Question: When I try to import kivy,it says: No module named 'kivy'

On IDE it works. I will add a screenshot so that you could have a better look and maybe help me solve that problem.
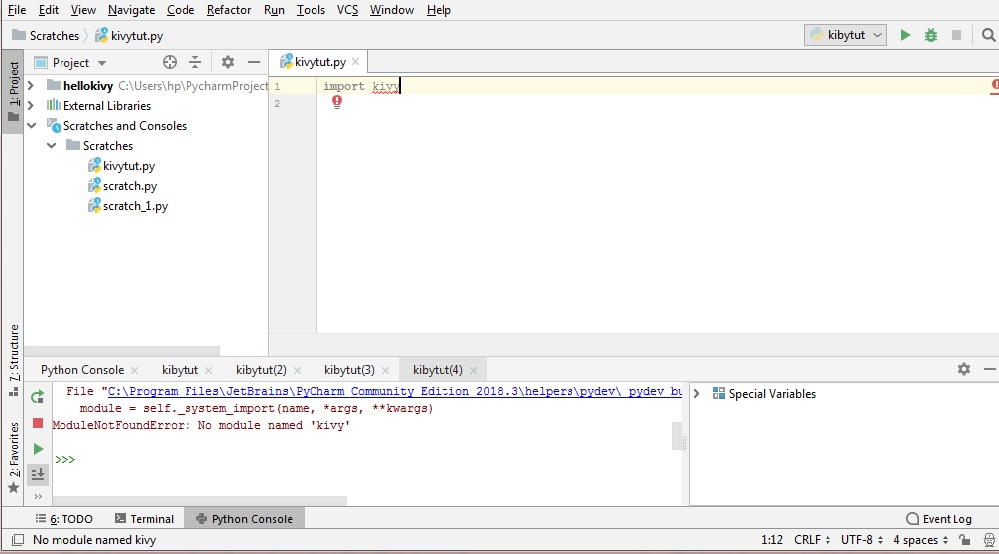
Answer: It sounds like you are using a virtual environment in PyCharm and using the global environment or a different virtual environment in IDLE. You need to install kivy in the virtual environment you are using for it to work. There are several ways to do this. One is to position the worker in the import statement then press Alt-Enter. This should give a popup menu with an option to install kivy. Use the arrow keys to navigate to this option if necessary and then press Enter.